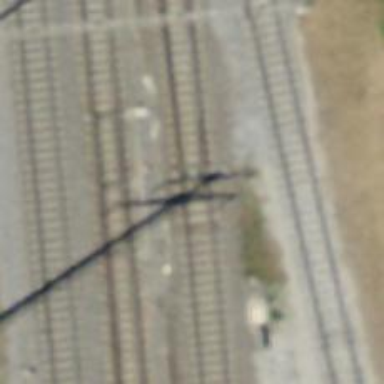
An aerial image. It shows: Railway switch.